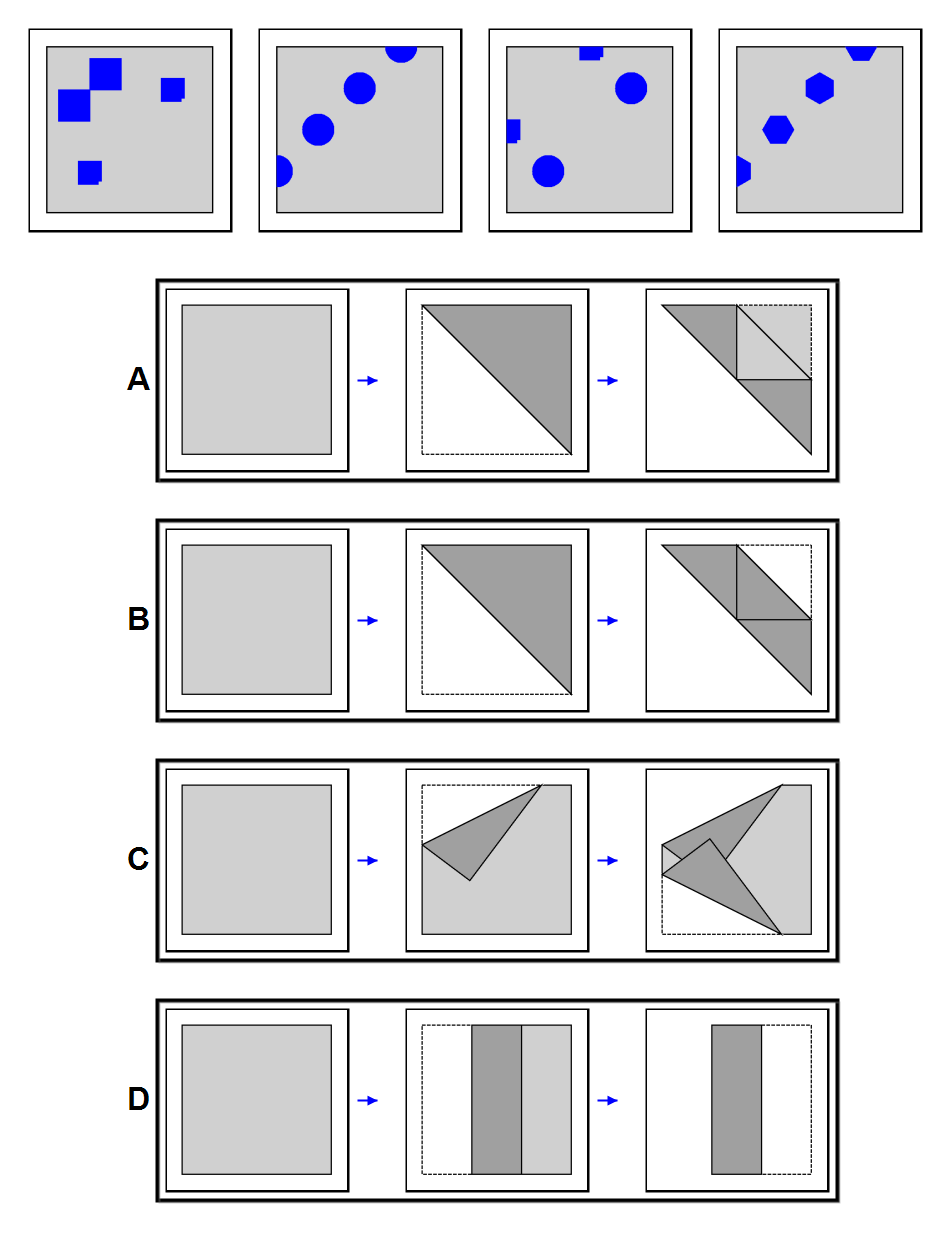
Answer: B